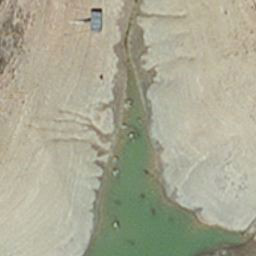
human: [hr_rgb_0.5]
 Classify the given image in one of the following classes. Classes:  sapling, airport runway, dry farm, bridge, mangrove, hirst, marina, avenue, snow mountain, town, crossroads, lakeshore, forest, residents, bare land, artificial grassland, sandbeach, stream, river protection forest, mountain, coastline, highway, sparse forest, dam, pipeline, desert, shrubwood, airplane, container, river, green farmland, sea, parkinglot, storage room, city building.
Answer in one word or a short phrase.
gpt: hirst